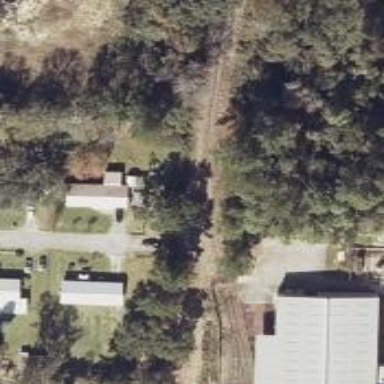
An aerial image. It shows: Rail spur service.